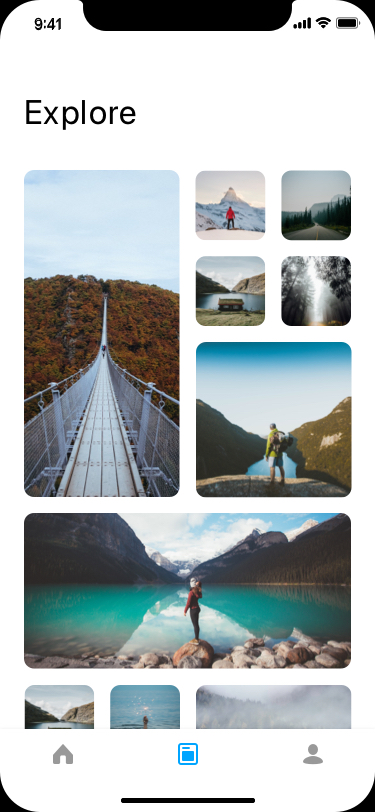
Text in this UI design:
Explore